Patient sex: M
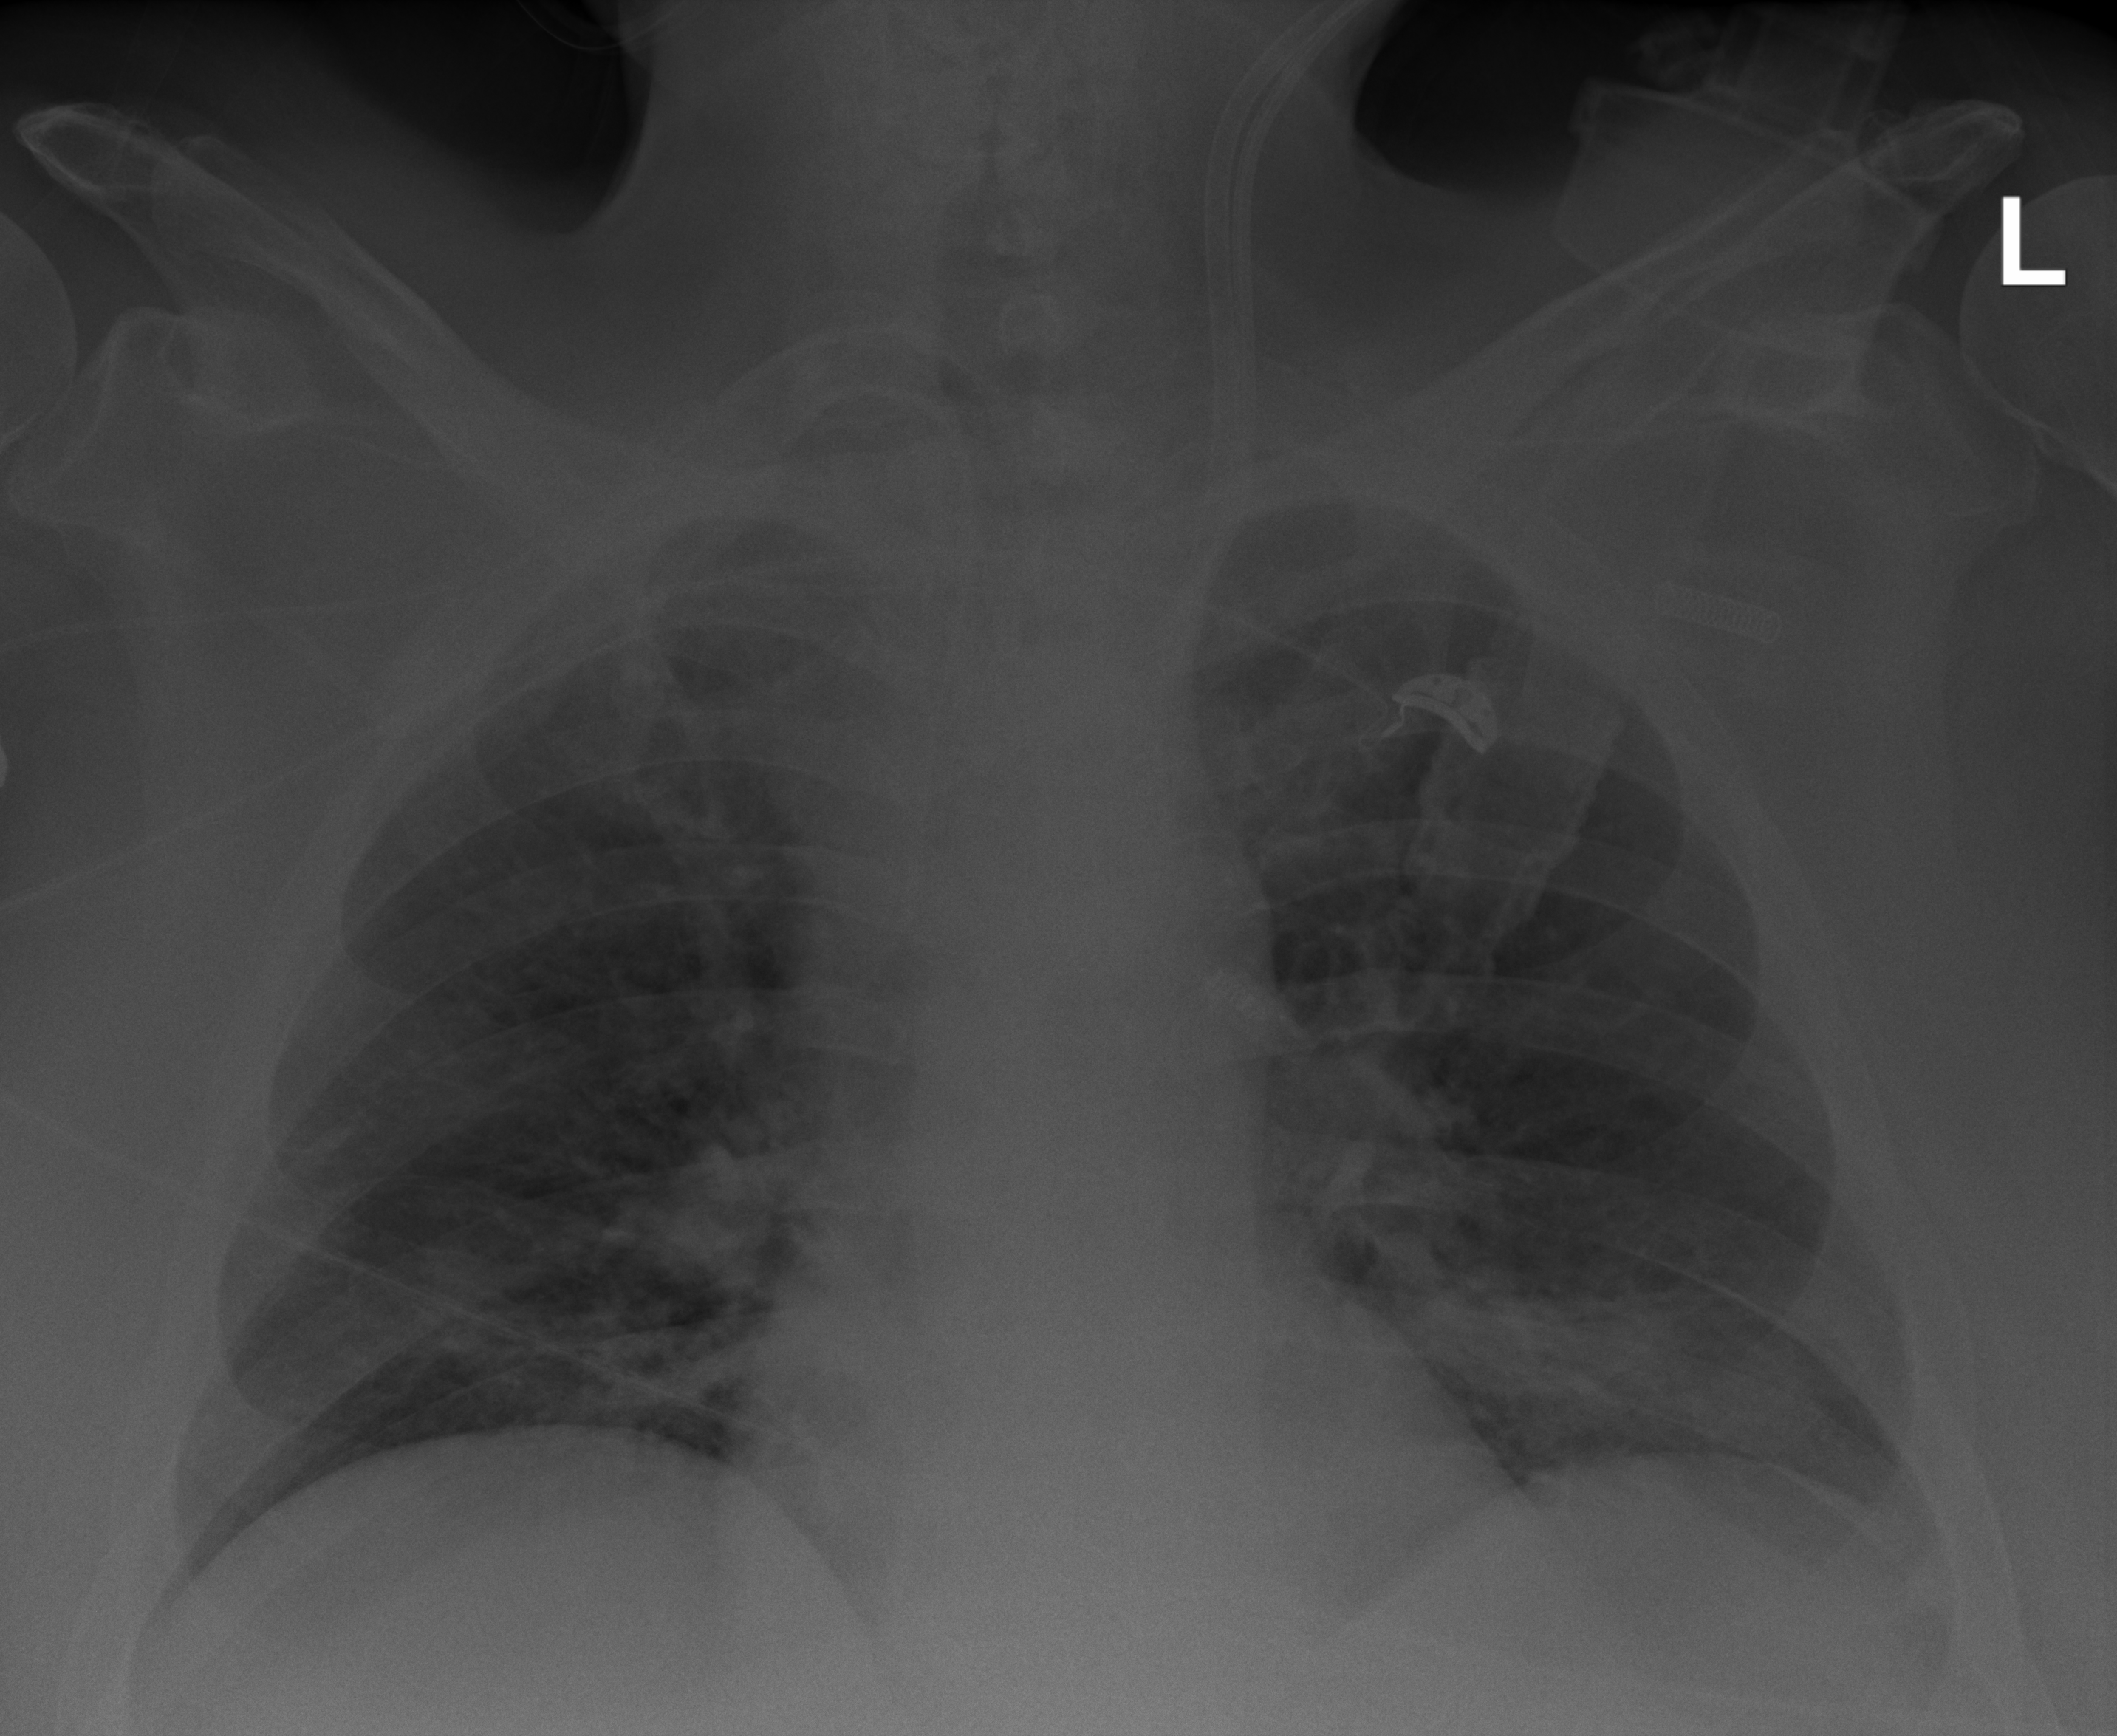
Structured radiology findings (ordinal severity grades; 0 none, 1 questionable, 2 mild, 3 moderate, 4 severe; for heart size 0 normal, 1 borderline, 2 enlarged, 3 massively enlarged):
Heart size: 0
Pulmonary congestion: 2
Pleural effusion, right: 1
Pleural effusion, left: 1
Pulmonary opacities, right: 1
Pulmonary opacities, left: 2
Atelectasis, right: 2
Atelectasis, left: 2